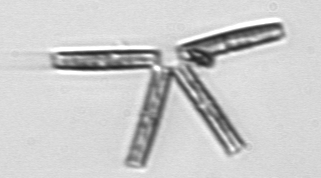
Label: Thalassionema